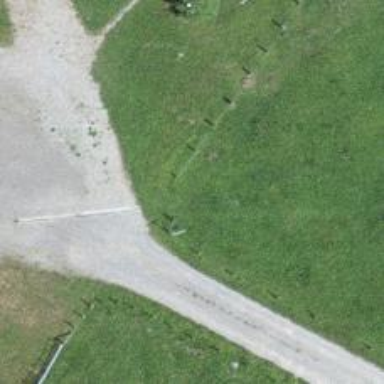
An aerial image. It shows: Gate.